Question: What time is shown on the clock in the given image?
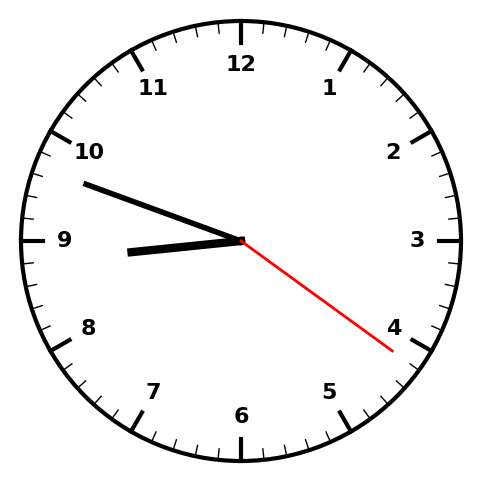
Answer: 08:48:21